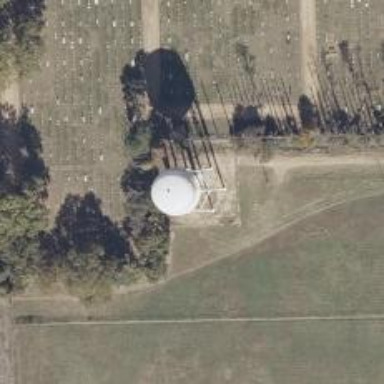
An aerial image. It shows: Water tower that is man-made.